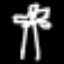
Label: palm tree